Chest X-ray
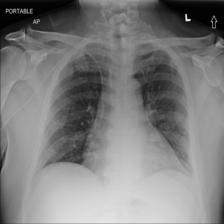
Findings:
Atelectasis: negative
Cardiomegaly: negative
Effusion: negative
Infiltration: negative
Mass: negative
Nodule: negative
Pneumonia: negative
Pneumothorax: negative
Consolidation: negative
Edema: negative
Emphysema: negative
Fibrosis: negative
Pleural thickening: negative
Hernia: negative